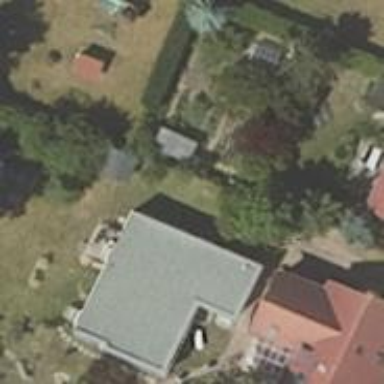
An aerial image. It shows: Shed building.